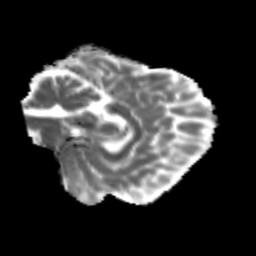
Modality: MD
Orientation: sagittal
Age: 29
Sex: male
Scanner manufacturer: siemens
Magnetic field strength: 3 T
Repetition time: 3.5 s
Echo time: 0.113 s